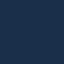
Label: SeaLake